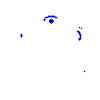
Particle: kaon